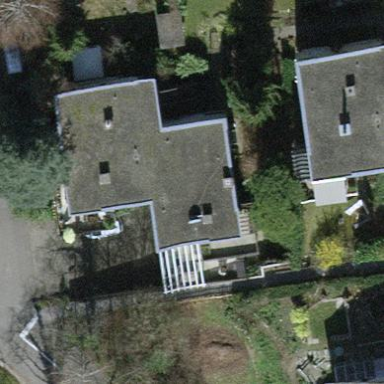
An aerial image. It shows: Flat roofed apartment building.